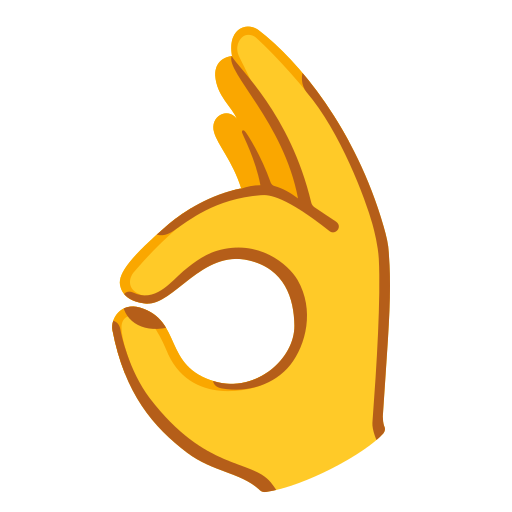
Emoji: 👌